Question: i got an app to fix InApp Billing within it, the problem is
when you try to buy new item from the app, the market opens the item page, there is "Accept & Buy" button, and theres is a "Add Card" thats shows my credit cards i've already used before, but it shows none of my credit cards is active, just "Add Card" is active, so i need to add new credit card, but even when i add new one, it remains inactive, i've tried to buy games from market using same credit card, and it works.

- -
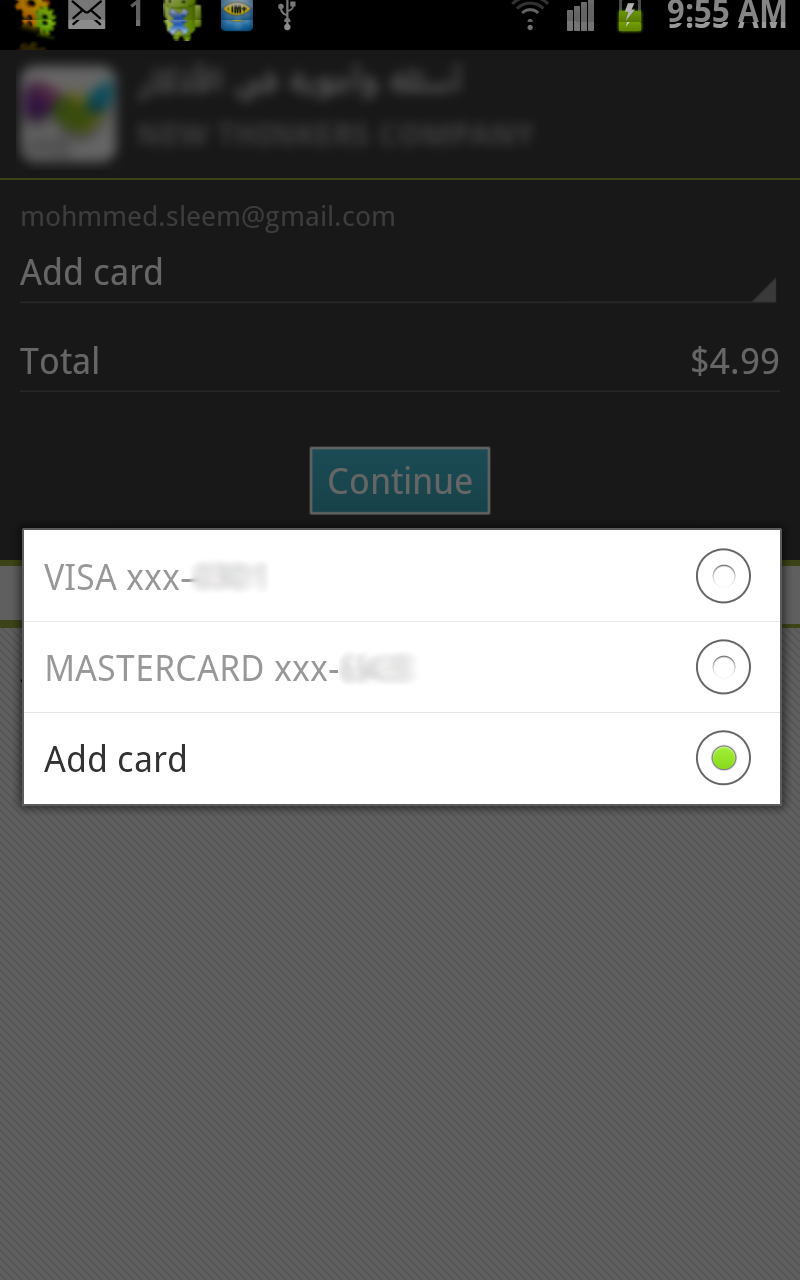
Answer: The problem was in the Merchant account, it must be active